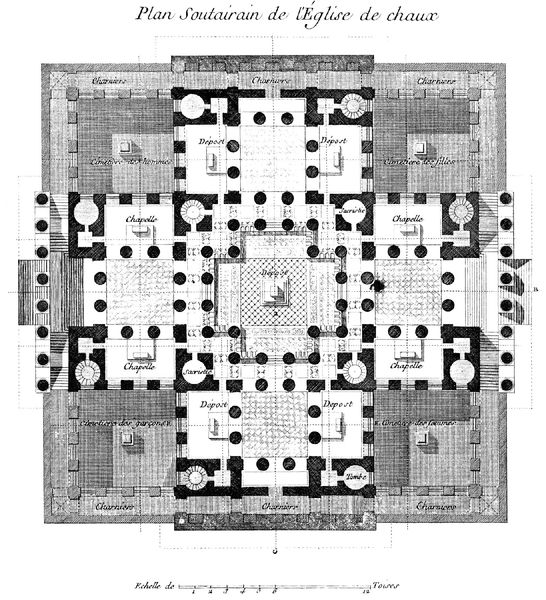
Titel: “L´Architecture considérée sous le rapport de l´art, des moers et de la législation”
Künstler: Claude Nicolas Ledoux
Schlagwörter: weiß, fenster, grau, schwarz, säule, säulen, zeichnung, architektur, kirche, schrift, aufsicht, punkte, gang, kreuz, schnitt, schwarzweiss, entwurf, altar, arkaden, zentral, kapelle, plan, zentrum, viereckig, quadrat, viereck, bezeichnung, grundriss, eglise, de, chaux, soutairain, de chaux, léglise